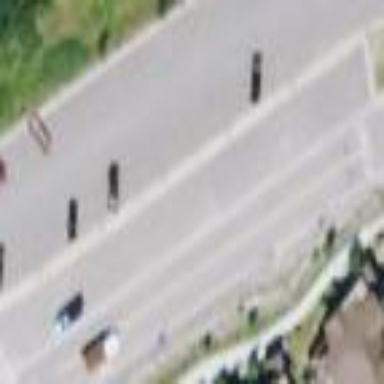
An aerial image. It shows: Parking area with surface.